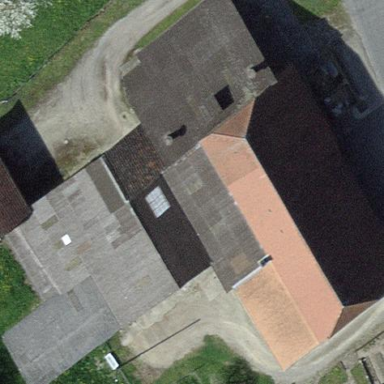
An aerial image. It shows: Farm building.